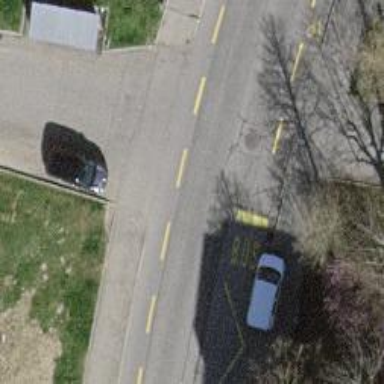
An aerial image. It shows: Bus stop equipped with public transport stop position.